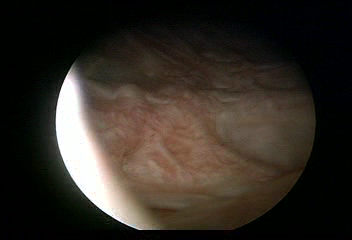
Modality: WLC
Class: Normal mucosa
Bladder cancer association: No